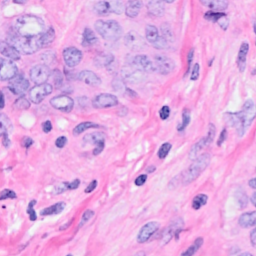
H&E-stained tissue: Breast